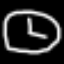
Label: clock